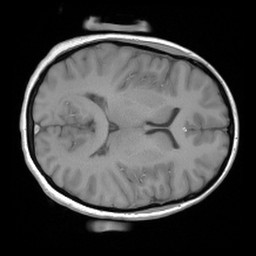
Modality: FLASH
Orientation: axial
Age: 28
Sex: female
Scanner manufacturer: siemens
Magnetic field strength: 3 T
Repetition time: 0.245 s
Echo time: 0.0026 s